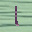
Label: 1